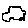
Label: car